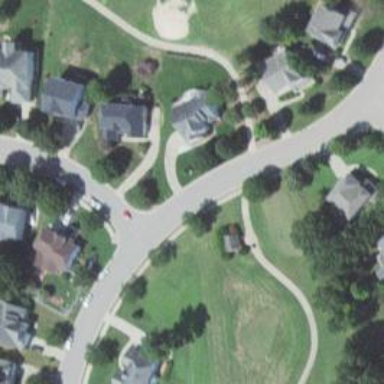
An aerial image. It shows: Path for both roads and golfers.